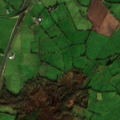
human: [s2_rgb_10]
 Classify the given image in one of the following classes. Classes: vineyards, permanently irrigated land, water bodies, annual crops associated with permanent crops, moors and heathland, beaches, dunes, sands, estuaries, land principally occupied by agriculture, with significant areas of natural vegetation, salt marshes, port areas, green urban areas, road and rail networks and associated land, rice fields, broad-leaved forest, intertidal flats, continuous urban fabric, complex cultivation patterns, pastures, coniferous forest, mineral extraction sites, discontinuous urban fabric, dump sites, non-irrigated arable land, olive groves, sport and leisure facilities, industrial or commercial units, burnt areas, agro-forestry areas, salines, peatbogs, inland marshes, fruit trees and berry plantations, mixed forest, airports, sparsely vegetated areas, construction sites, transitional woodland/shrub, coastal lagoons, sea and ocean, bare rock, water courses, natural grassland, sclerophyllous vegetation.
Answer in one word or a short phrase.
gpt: pastures, transitional woodland/shrub